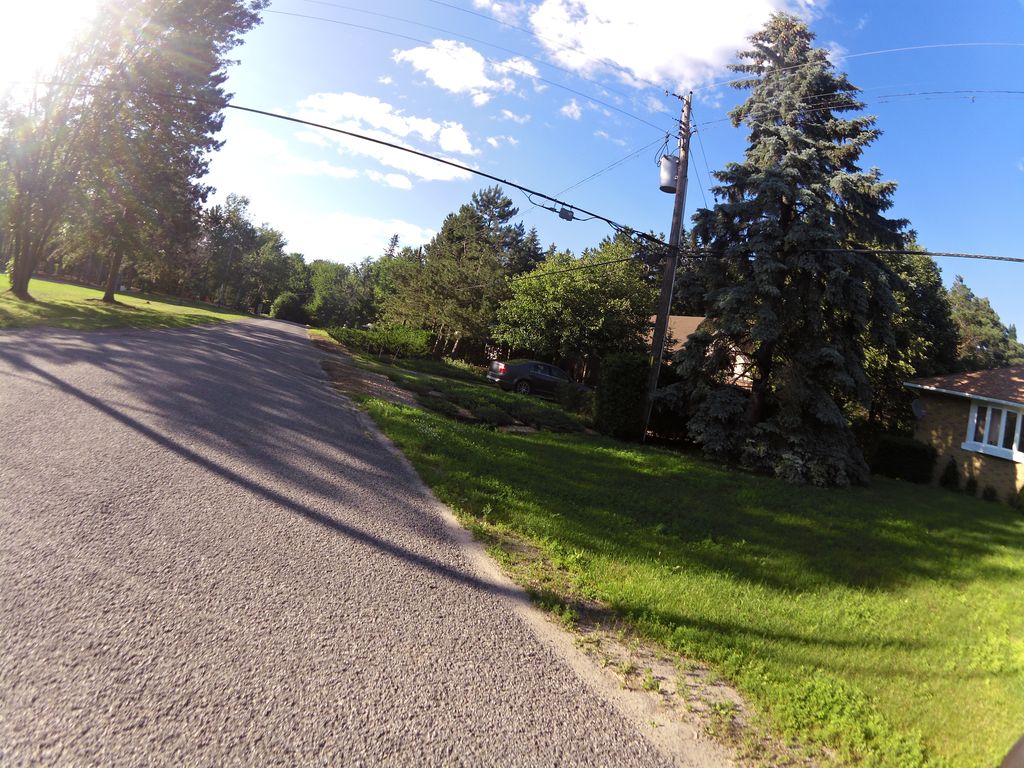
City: ottawa-gatineau